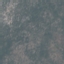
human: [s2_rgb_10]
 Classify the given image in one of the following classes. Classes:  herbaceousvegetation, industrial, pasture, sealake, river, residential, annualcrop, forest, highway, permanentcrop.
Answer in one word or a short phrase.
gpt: HerbaceousVegetation